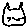
Label: cat